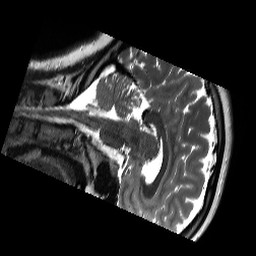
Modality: T2w
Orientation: sagittal
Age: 21
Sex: female